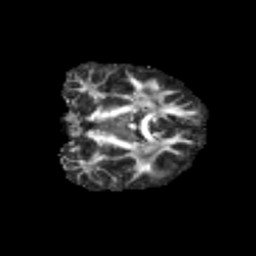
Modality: FA
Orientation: coronal
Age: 10
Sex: male
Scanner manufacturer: siemens
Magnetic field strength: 3 T
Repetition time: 3.8 s
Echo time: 0.07 s